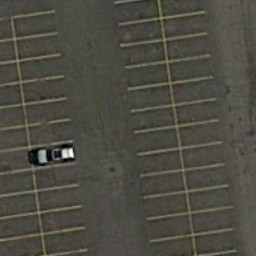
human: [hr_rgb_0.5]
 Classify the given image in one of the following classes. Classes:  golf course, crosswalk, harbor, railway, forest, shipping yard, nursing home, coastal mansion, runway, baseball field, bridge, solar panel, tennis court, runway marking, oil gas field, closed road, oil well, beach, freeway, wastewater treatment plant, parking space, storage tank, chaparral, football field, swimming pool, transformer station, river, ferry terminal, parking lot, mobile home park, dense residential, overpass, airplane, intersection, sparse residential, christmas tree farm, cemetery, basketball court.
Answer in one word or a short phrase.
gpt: parking space